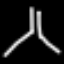
Label: The Eiffel Tower